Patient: sex M, age 78
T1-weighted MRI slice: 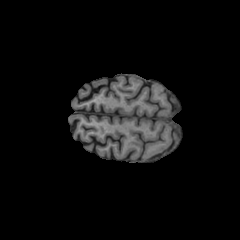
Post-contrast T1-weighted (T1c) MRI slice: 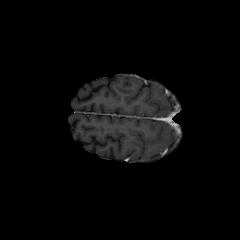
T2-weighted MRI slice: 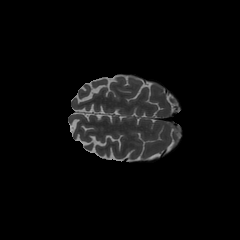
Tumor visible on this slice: no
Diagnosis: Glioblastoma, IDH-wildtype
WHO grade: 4